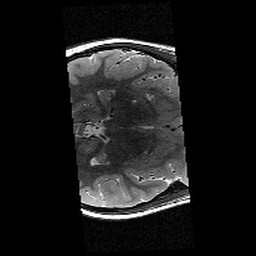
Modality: T2w
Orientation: axial
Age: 12
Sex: female
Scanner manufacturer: siemens
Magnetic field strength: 3 T
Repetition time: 9.23 s
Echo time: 0.067 s